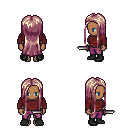
a pixel art fantasy rpg character, female body template, human, dark skin, maroon long-sleeve shirt, magenta pants, white blonde extra-long hairstyle, black shoes, dagger, four views (front, back, left, right), 2x2 character sprite sheet, small pixel art, hard edges, no anti-aliasing